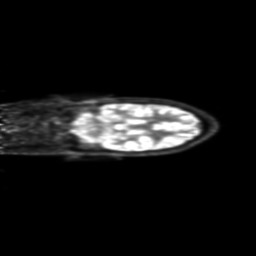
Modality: PET
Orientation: coronal
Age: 56
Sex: male
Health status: ill